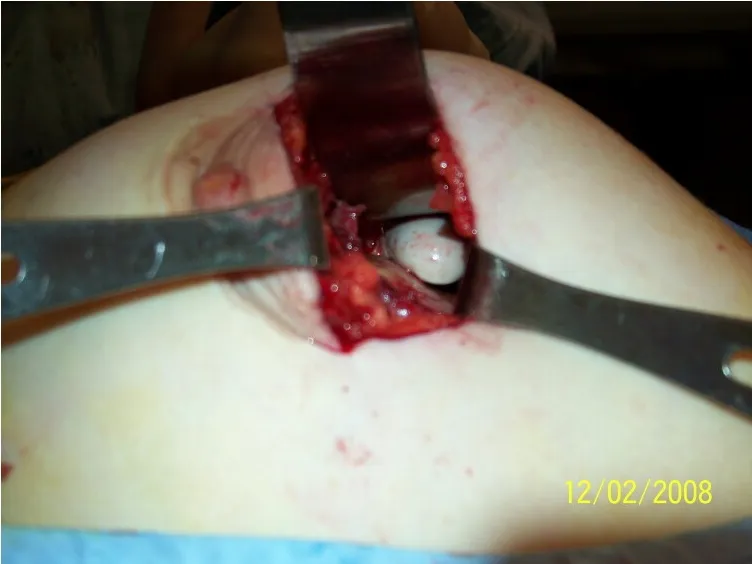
Tunneling between the left and right breast implant spaces as demonstrated by surgeon's index finger crossing the midline.
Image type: medical_photograph (other_medical_photograph)